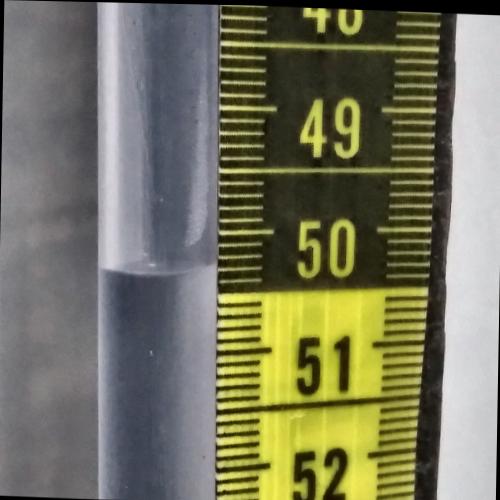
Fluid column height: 50.3 cm